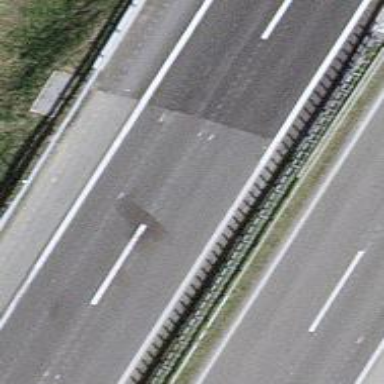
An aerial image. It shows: Guard rail as barrier.